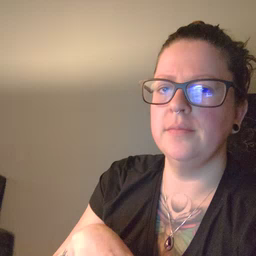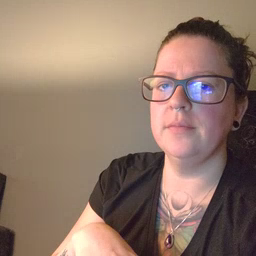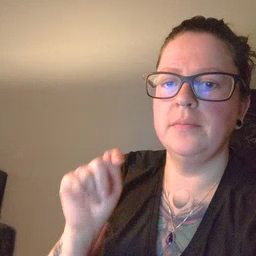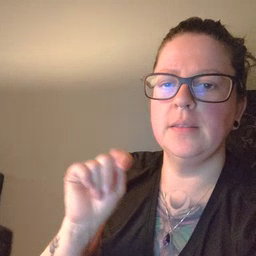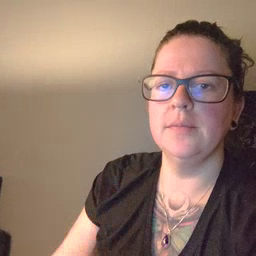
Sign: potty